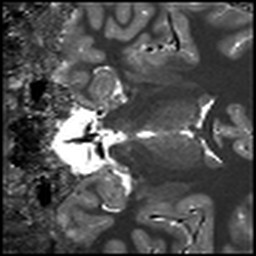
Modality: T1map
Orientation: coronal
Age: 19
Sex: female